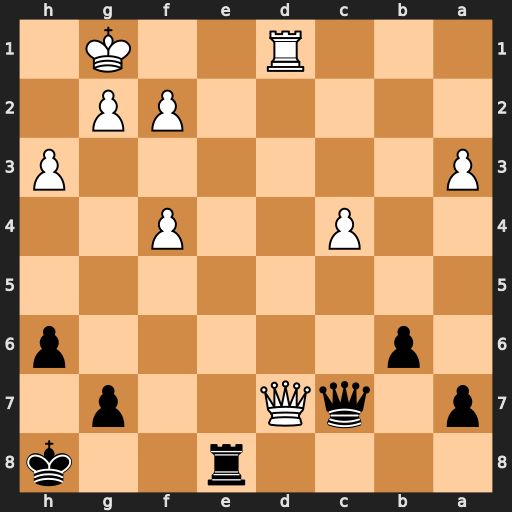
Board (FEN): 4r2k/p1qQ2p1/1p5p/8/2P2P2/P6P/5PP1/3R2K1
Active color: b
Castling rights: -
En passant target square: -
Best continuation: Re1+ Rxe1 Qxd7